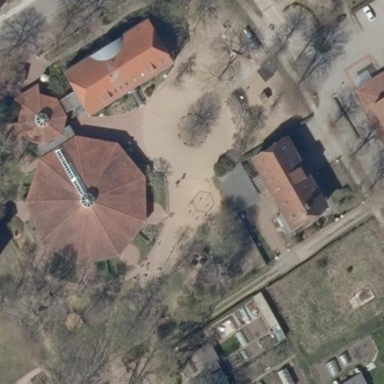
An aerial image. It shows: Primary school.